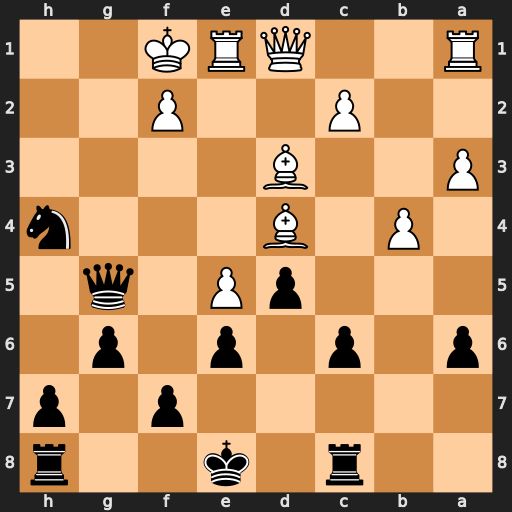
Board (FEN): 2r1k2r/5p1p/p1p1p1p1/3pP1q1/1P1B3n/P2B4/2P2P2/R2QRK2
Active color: b
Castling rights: k
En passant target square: -
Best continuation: Qg2+ Ke2 Qg4+ Kd2 Qxd4